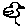
Label: bird